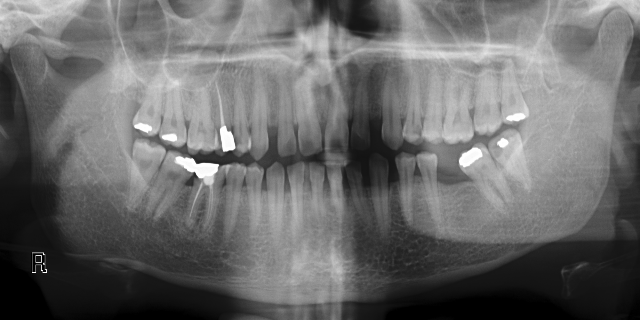
adult